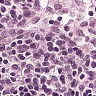
Metastatic tissue present: no